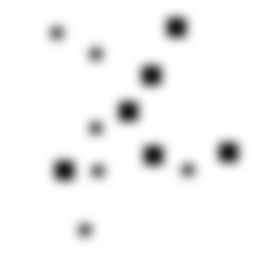
Squares: 6
Triangles: 0
Stars: 6
Total shapes: 12